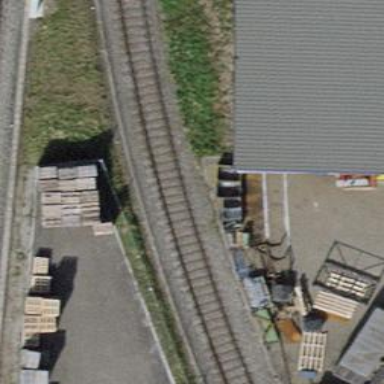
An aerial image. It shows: Single railway spur track.